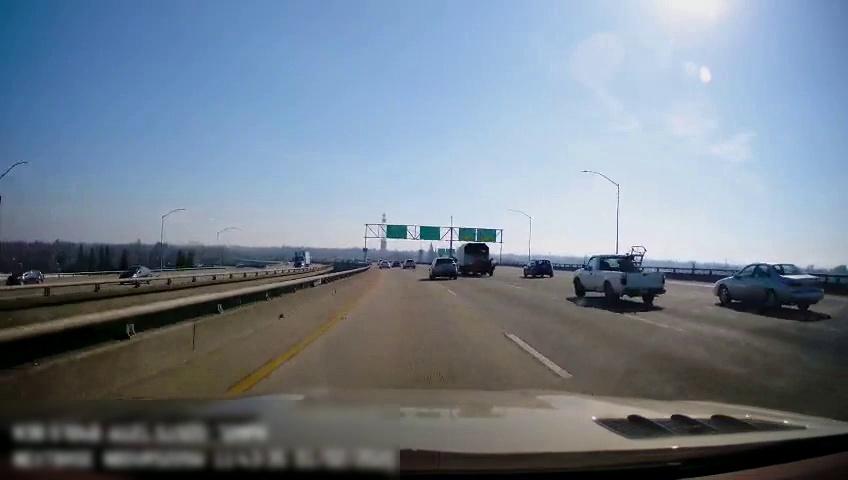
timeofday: Day
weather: Sunny
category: Drivable Space
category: Vehicles | Car
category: Vehicles | Car
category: Vehicles | Truck
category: Drivable Space
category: Vehicles | Car
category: Vehicles | Truck
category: Vehicles | SUV
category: Vehicles | Car
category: Vehicles | Truck
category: Vehicles | SUV
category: Vehicles | SUV
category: Lanes | Current Lane
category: Lanes | Current Lane
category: Lanes | Alternate Lane
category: Traffic | Signs
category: Traffic | Signs
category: Traffic | Signs
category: Traffic | Signs